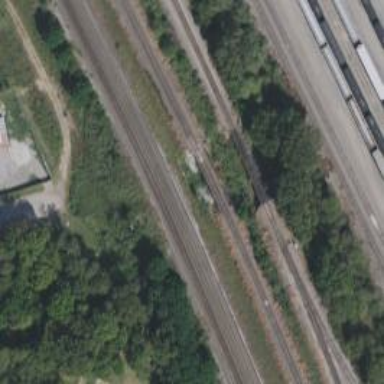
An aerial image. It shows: Bridge over railway siding.